Interaction volume radius: 5 \u00c5
Interaction volume height: 10 \u00c5
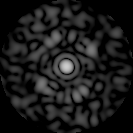
Disorder parameter: 0.833